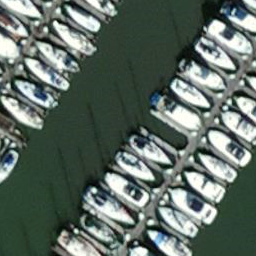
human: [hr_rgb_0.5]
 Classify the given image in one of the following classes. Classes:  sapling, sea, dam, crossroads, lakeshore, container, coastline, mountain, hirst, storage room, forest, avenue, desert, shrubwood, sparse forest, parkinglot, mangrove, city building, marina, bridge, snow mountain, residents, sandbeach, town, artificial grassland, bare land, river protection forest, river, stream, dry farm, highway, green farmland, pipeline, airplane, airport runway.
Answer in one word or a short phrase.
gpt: marina